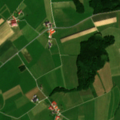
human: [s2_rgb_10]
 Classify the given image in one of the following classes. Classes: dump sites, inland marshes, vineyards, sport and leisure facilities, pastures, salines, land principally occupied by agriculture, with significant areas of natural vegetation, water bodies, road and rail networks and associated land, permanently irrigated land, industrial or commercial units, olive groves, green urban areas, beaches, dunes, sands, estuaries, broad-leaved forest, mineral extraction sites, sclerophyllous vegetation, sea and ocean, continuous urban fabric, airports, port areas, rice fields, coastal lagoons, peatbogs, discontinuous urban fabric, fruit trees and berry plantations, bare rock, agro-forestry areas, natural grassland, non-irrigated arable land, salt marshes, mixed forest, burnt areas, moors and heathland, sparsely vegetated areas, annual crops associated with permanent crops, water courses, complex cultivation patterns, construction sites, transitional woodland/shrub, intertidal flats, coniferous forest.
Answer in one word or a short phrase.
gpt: pastures, complex cultivation patterns, land principally occupied by agriculture, with significant areas of natural vegetation, mixed forest